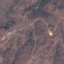
Label: HerbaceousVegetation